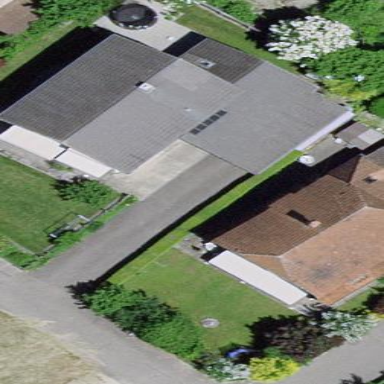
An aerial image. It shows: Residential building.